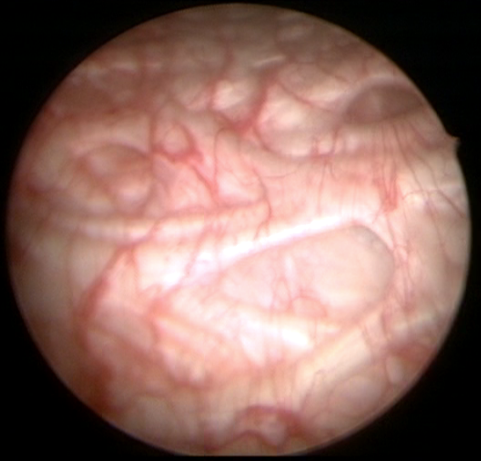
Modality: WLC
Class: Anatomical landmarks
Subclass: Trabeculation
Lesion: L0
Bladder cancer association: No